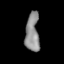
Tissue: lung
Cell type: T cells
Senescence score: 0.5763
Nuclear area (px): 526
Mean DAPI intensity: 140.316